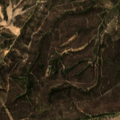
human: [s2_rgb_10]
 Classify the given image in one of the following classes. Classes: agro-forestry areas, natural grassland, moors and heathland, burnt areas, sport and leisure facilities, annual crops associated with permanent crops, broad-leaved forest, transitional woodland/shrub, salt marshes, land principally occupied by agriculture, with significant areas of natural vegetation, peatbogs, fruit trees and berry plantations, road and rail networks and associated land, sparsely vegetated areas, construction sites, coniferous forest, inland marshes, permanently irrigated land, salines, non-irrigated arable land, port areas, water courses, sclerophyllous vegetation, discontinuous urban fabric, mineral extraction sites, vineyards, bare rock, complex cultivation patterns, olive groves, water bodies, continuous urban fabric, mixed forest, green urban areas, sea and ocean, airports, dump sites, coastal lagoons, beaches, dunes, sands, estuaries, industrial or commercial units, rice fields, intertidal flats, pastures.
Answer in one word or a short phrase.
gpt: broad-leaved forest, transitional woodland/shrub